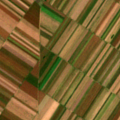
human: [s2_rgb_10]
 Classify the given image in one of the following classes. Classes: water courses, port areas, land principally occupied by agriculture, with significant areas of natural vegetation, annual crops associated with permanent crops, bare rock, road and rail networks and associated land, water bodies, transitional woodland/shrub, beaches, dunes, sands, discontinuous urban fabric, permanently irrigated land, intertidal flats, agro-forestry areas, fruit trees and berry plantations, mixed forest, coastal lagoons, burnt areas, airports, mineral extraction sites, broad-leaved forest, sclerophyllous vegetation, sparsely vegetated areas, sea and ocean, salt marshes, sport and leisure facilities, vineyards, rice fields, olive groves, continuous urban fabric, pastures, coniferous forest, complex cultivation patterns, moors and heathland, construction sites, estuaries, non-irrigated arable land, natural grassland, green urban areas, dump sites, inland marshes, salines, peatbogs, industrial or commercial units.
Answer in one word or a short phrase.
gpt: non-irrigated arable land